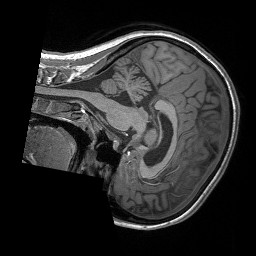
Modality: T1w
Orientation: sagittal
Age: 23
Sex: female
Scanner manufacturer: siemens
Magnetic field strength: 3 T
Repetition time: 1.56 s
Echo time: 0.00207 s